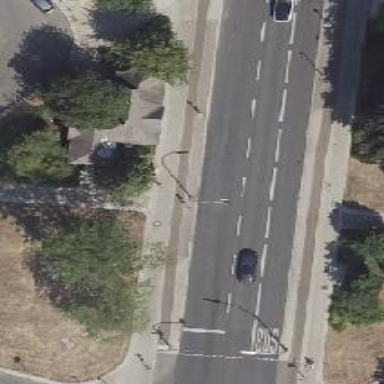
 with lane on the right side and half on the kerb on the left side."